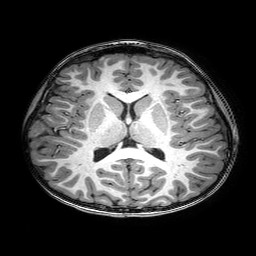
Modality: T1w
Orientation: coronal
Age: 8
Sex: male
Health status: healthy